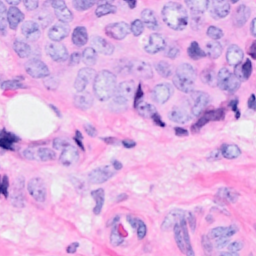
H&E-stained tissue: Breast